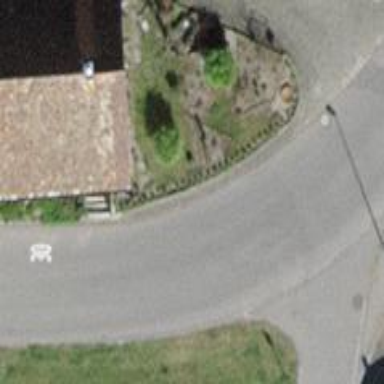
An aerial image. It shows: Residential road with asphalt surface.